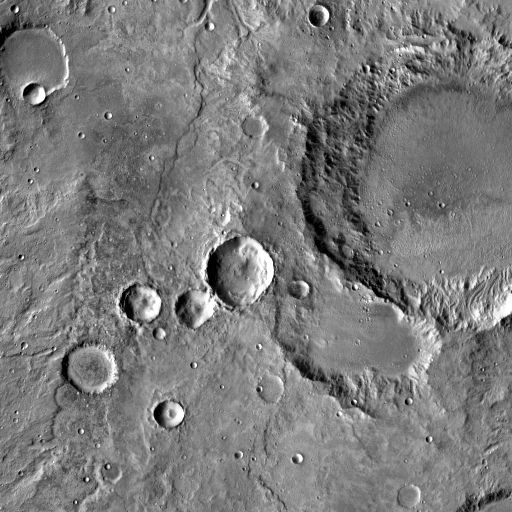
Crater classes present: Background, Other, Layered, Buried, Secondary